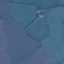
Label: Pasture